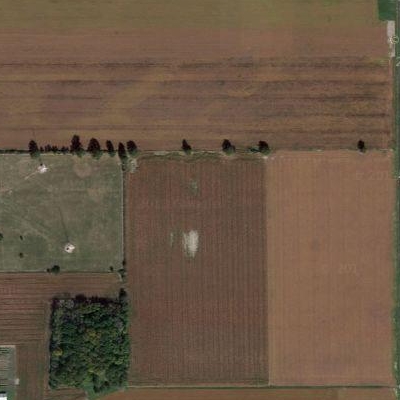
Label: Field